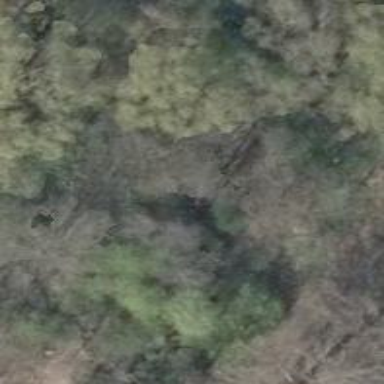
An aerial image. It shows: Forest area.